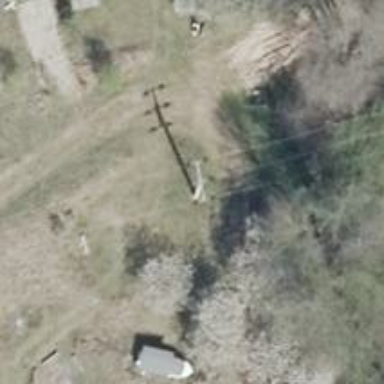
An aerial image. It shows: Power pole.